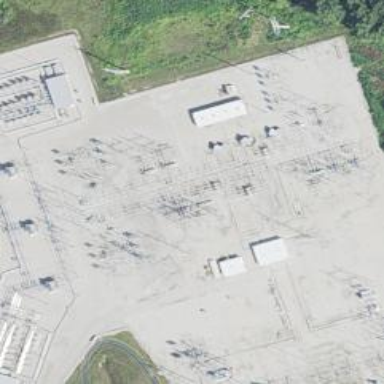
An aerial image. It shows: Switch used for power control.